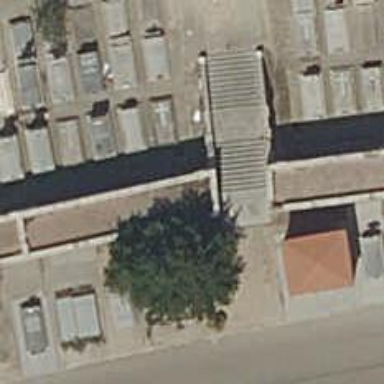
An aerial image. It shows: Set of concrete steps.